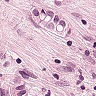
Metastatic tissue present: yes